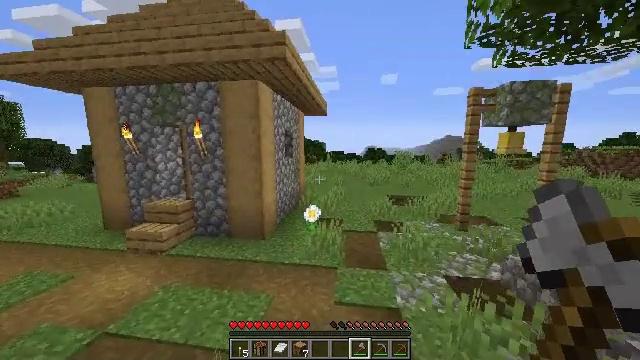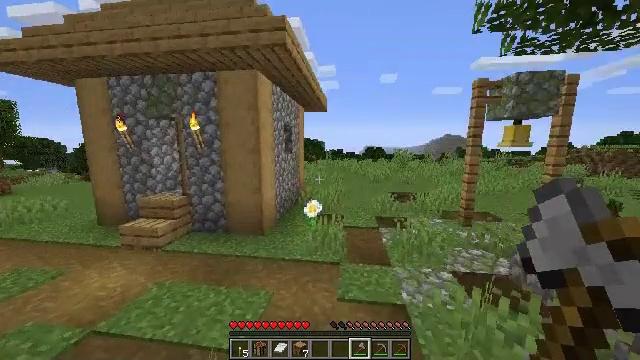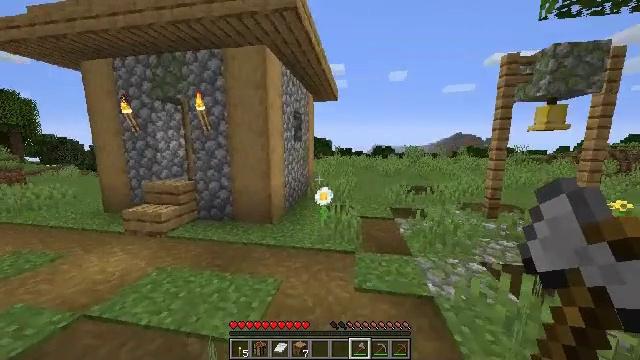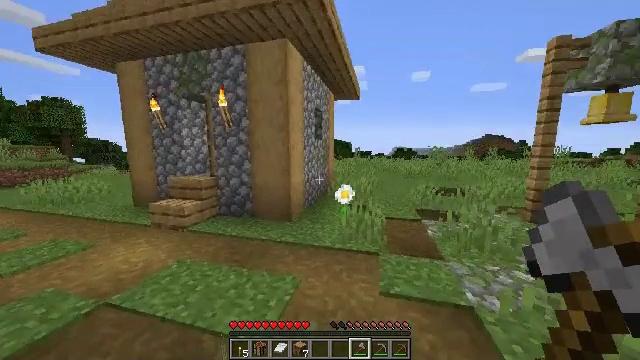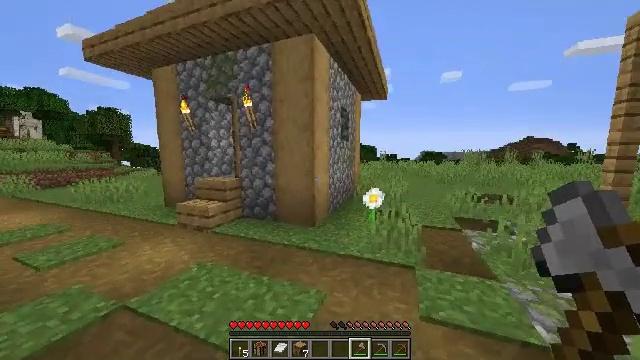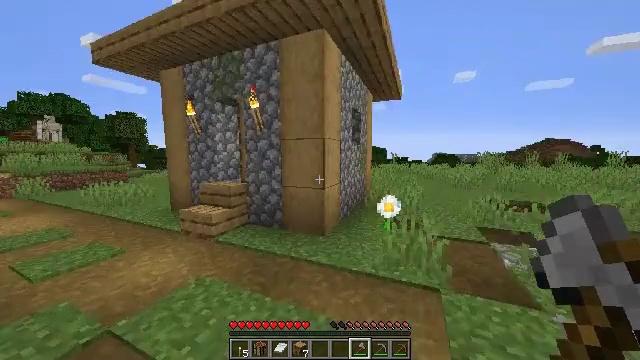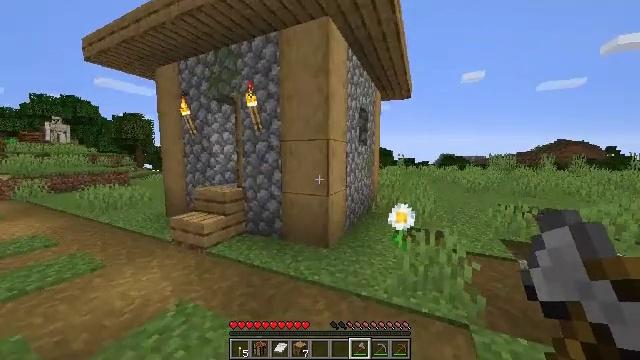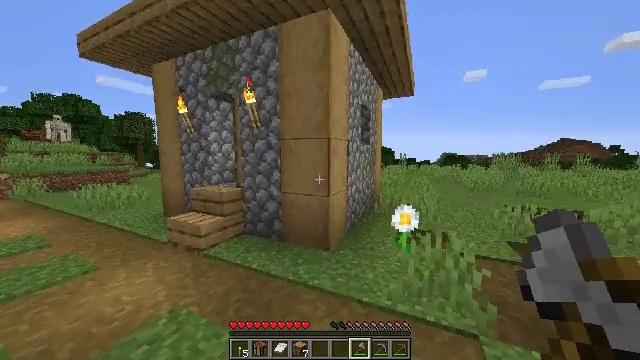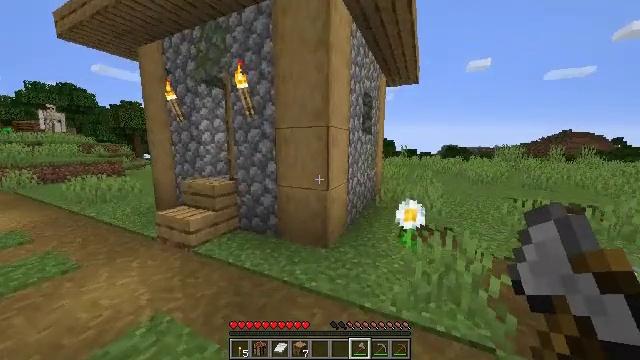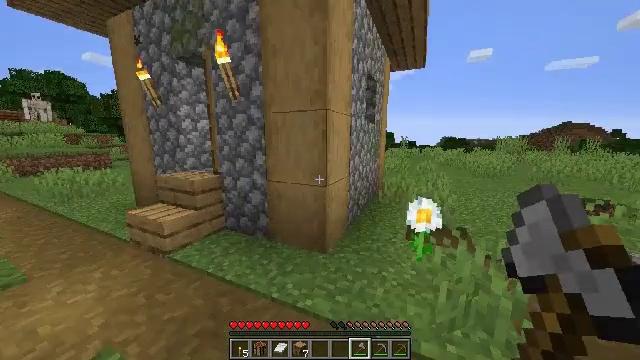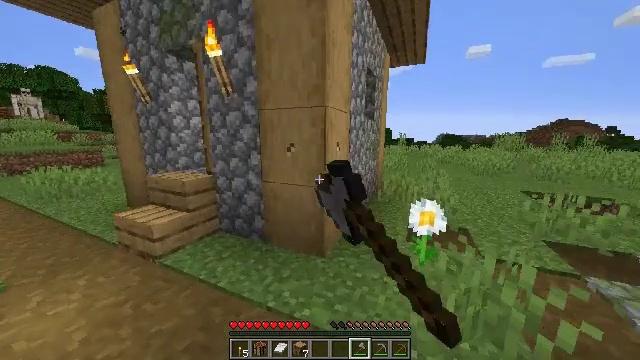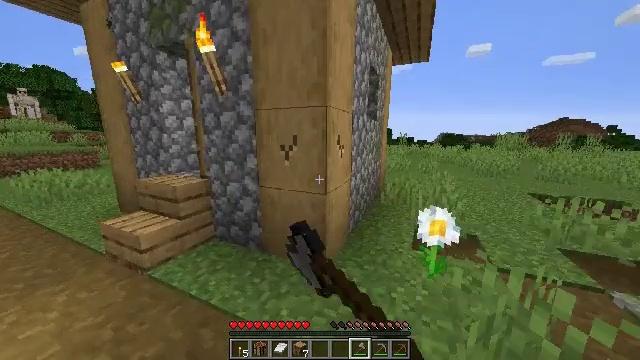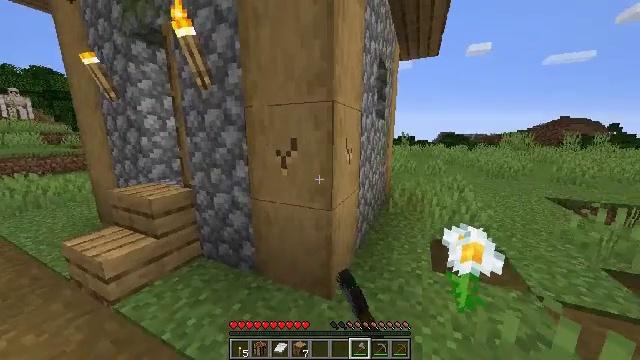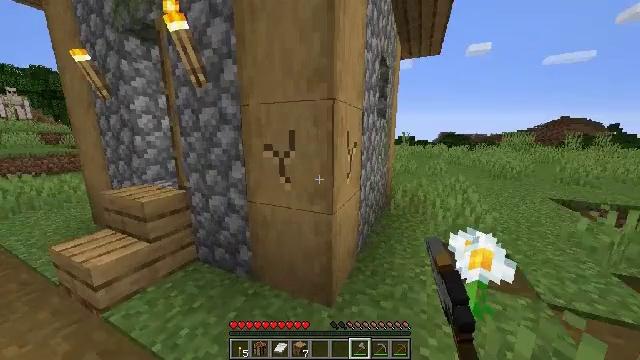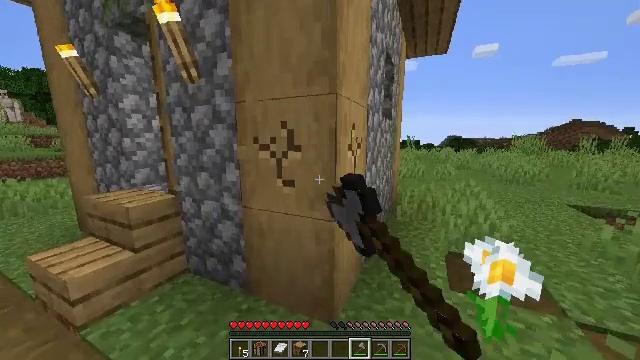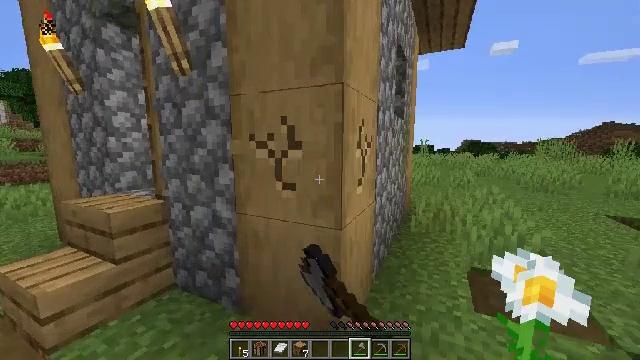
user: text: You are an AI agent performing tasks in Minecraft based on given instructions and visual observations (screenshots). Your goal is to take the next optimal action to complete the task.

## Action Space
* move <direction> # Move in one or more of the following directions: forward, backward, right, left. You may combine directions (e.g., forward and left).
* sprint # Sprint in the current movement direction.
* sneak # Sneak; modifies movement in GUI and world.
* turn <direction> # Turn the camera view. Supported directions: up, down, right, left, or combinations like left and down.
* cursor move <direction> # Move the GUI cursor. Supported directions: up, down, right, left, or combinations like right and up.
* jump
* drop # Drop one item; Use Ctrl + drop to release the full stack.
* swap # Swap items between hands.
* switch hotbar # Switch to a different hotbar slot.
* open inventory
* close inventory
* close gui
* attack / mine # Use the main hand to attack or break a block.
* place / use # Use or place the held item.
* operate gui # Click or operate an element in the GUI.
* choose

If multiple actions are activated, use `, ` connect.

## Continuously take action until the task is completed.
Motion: motion action
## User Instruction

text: Gather stripped oak log from a tree.
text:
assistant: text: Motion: move forward, sprint, jump
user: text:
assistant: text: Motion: move forward, sprint, turn left
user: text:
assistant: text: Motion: move forward, turn left
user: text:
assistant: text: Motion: move forward, turn left and up
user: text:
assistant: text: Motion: move forward, turn left
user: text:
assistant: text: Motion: move forward, turn left
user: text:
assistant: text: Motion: move forward
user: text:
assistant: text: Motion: move forward, turn down
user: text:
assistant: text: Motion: move forward, turn down, attack / mine
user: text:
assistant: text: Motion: move forward, attack / mine
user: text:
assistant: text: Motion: move forward, attack / mine
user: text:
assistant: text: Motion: move forward, attack / mine
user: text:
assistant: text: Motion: attack / mine
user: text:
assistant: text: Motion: turn up, attack / mine
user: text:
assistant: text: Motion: turn left and up, attack / mine
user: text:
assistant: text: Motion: attack / mine
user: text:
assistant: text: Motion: attack / mine
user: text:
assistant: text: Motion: attack / mine
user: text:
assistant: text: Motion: attack / mine
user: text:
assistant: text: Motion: attack / mine
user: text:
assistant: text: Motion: attack / mine
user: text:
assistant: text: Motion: attack / mine
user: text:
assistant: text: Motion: attack / mine
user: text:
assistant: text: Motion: attack / mine
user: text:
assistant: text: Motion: turn down, attack / mine
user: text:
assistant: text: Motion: turn left and down, attack / mine
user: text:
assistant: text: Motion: turn left and down, attack / mine
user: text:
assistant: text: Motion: turn left and down, attack / mine
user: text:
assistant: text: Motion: attack / mine
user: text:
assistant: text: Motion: attack / mine